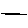
Label: line